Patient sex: F
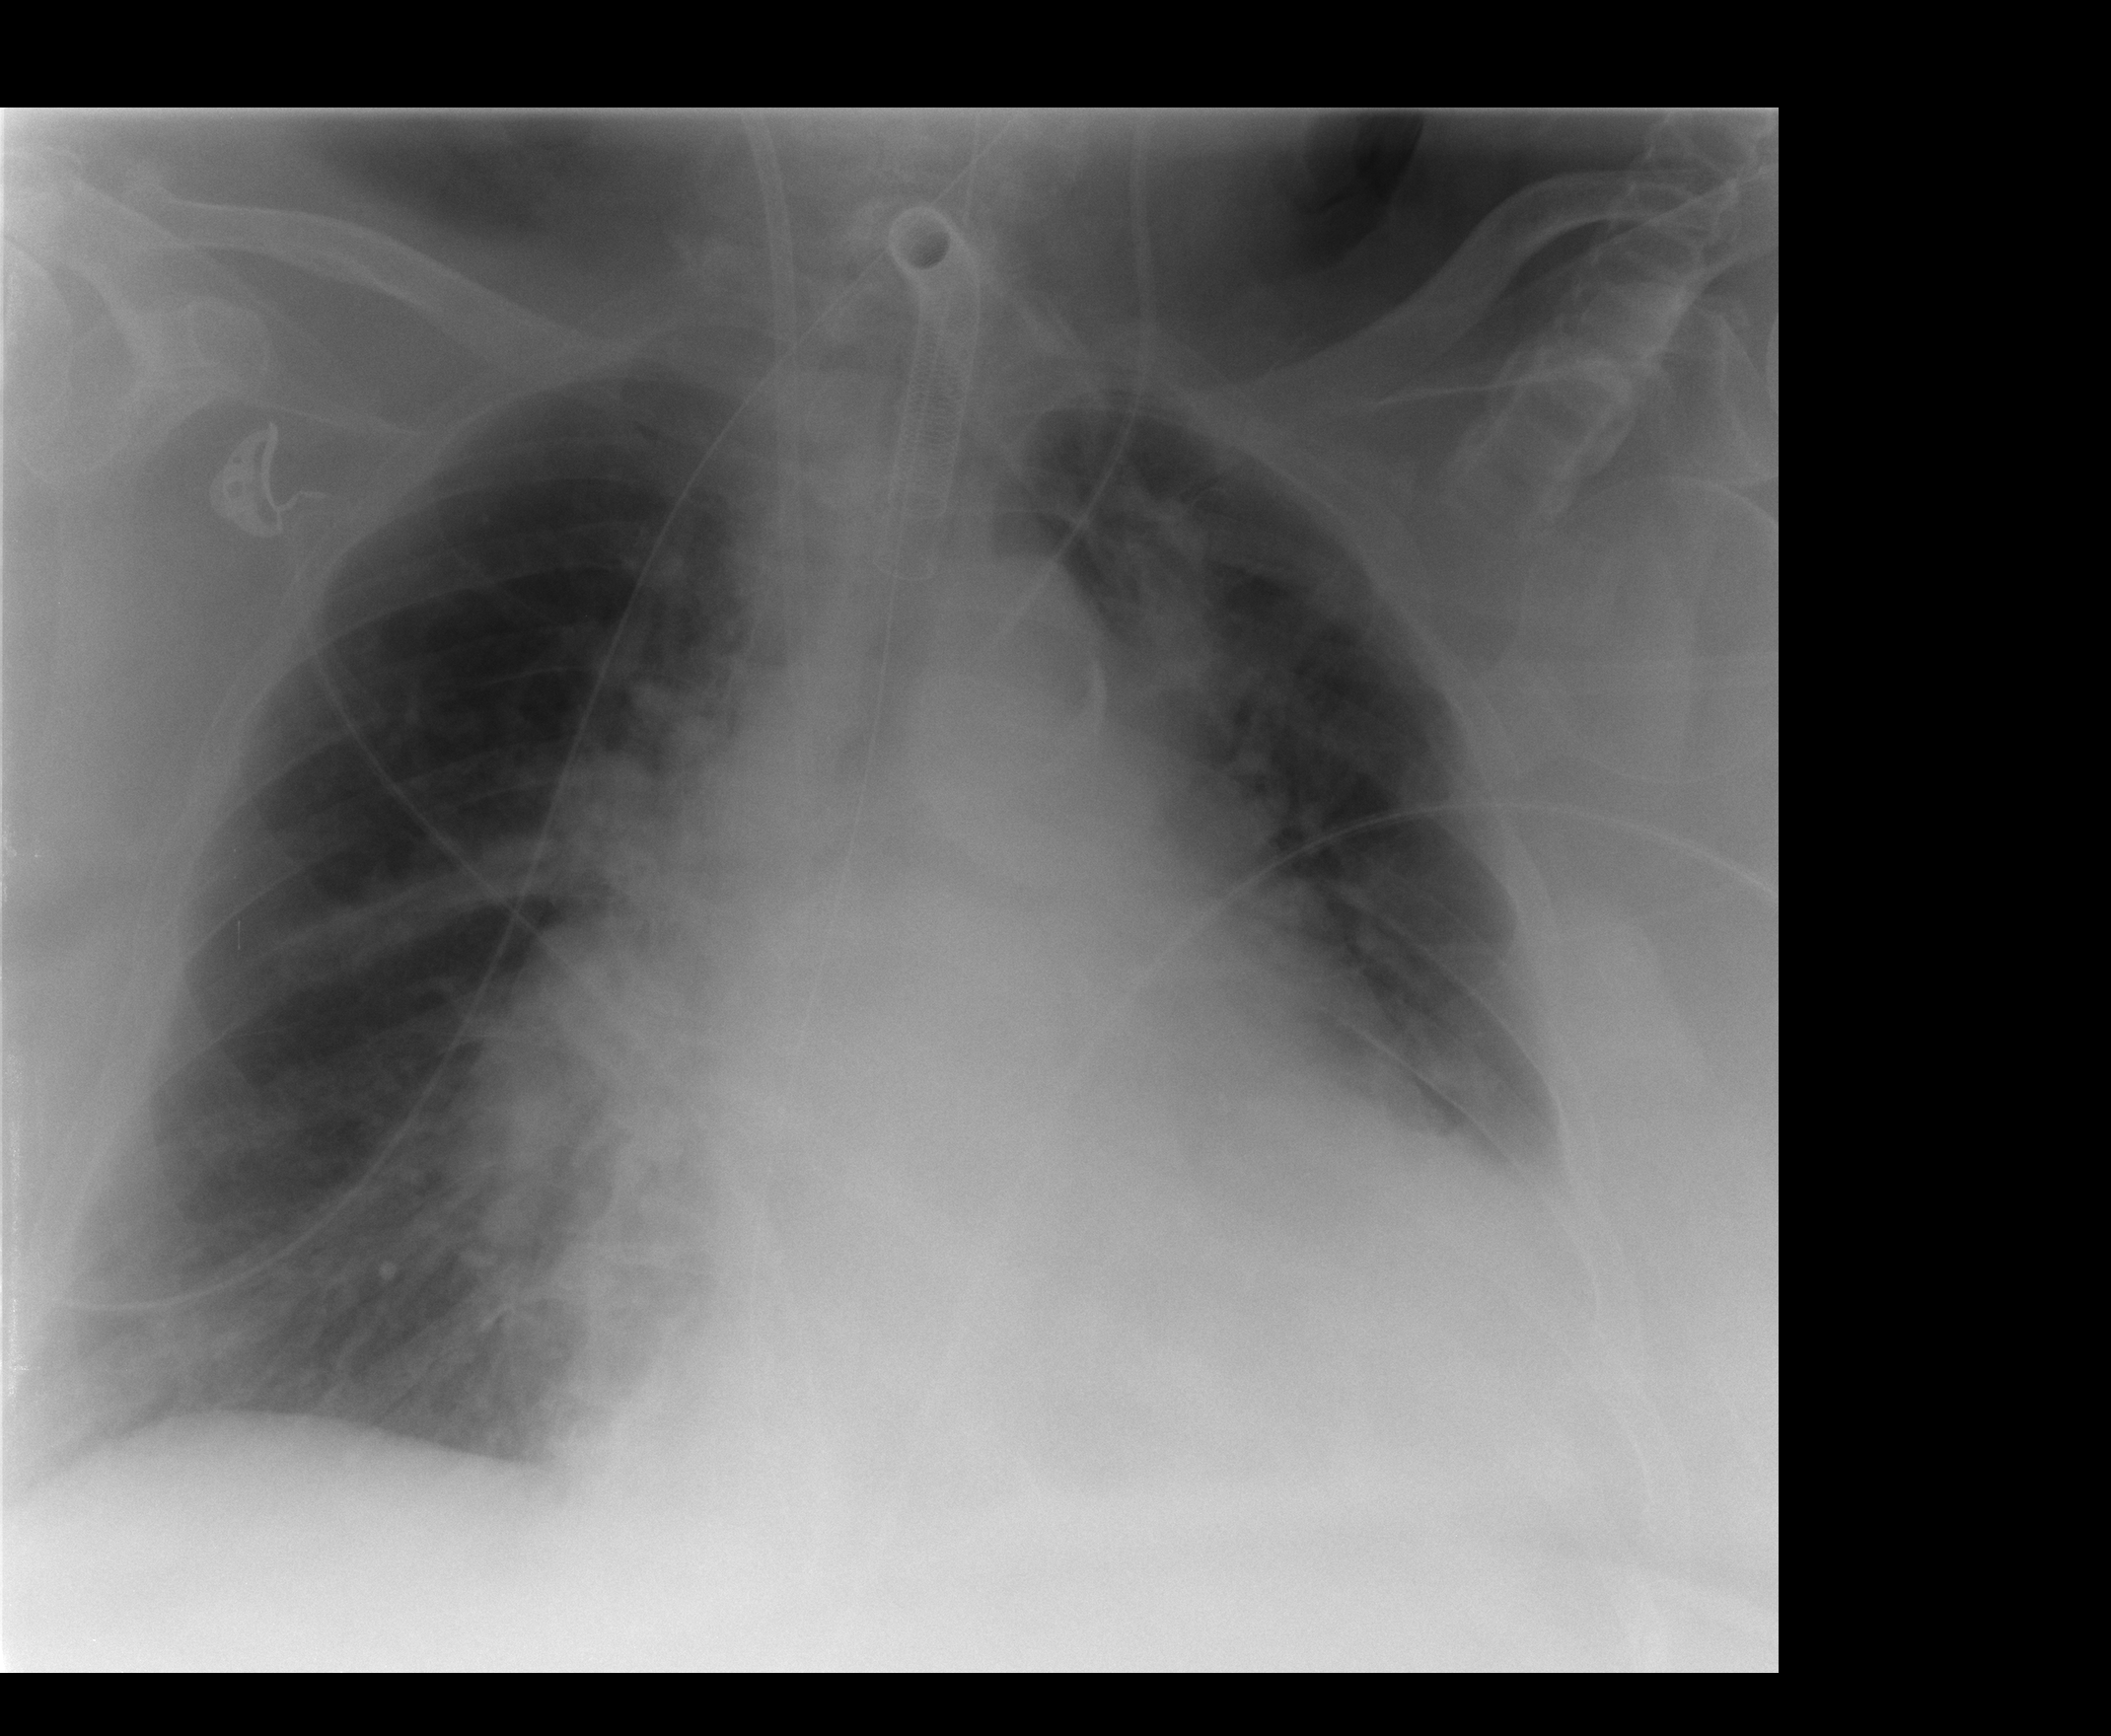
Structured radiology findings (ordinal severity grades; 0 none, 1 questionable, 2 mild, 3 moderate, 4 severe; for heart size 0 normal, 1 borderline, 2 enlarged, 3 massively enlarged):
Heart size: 2
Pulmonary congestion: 2
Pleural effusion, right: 0
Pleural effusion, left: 2
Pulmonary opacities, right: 0
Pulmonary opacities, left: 0
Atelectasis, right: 2
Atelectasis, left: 2